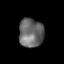
Tissue: skin
Cell type: Epithelial cells
Senescence score: 0.2564
Nuclear area (px): 701
Mean DAPI intensity: 105.248